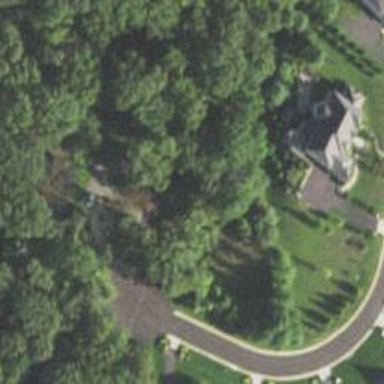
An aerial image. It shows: Driveway leading to service road.